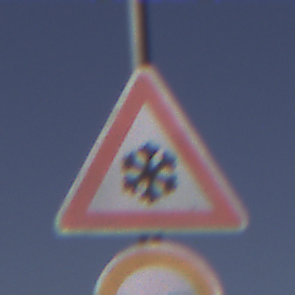
Verkehrszeichen: SchneeOderEisglaette
Zusatzzeichen unten: Ueberholverbot
Umgebung: Outdoor, Nature
Tageszeit: Midday
Wetter: Clear
Licht: Natural
Jahreszeit: NotSpecified
Kontrast: HighContrast